Question: I am trying to make a wpf program with an rectangle in it and two sliders at the top:

The first slider changes the left/right margin of the rectangle and the right slider changes the top/bottom margin, so it makes it look like the rectangle is getting bigger and smaller. However, if you change the window size, the rectangle is adjusting.
Here is my code:
'''
<Window x:Class="Rechteck.MainWindow"
xmlns="http://schemas.microsoft.com/winfx/2006/xaml/presentation"
xmlns:x="http://schemas.microsoft.com/winfx/2006/xaml"
Title="MainWindow" Height="350" Width="525"
>
<Grid>
<Grid>
<Grid.ColumnDefinitions>
<ColumnDefinition Width="50*"/>
<ColumnDefinition Width="50*"/>
</Grid.ColumnDefinitions>
<TextBlock Grid.Column="0" HorizontalAlignment="Center">Rand top/bottom</TextBlock>
<Slider Grid.Column="0"
x:Name="MySlider"
VerticalAlignment="Top"
Minimum="10"
Maximum="300"
Value="150"
Margin="10" />
<TextBlock Grid.Column="1" HorizontalAlignment="Center">Rand left/right</TextBlock>
<Slider Grid.Column="1"
x:Name="MySlider2"
VerticalAlignment="Top"
Minimum="10"
Maximum="300"
Value="150"
Margin="10" />
</Grid>
<Grid>
<Rectangle x:Name="rechteck"
Width="300"
Height="300"
Margin="{Binding ElementName=MySlider2, Path=Value}"
Fill="black"
VerticalAlignment="Center"
HorizontalAlignment="Center" />
</Grid>
</Grid>
</Window>
'''
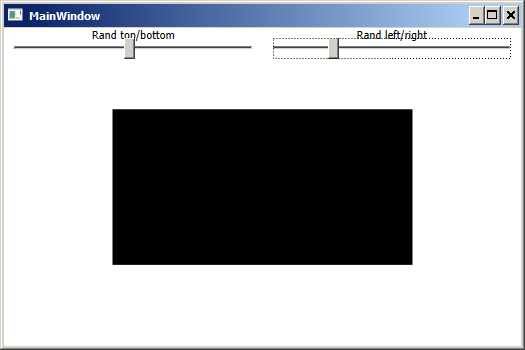
Answer: If you want your 'Rectangle' to 'Window' then instead of binding 'Margin' and keeping 'Width' and 'Height' fixed bind them to appropriate 'Slider':
'''
<Rectangle
x:Name="rechteck"
Width="{Binding ElementName=MySlider2, Path=Value}"
Height="{Binding ElementName=MySlider, Path=Value}"
Fill="black"
VerticalAlignment="Center"
HorizontalAlignment="Center"/>
'''
If you want 'Rectangle' to 'Window' then don't set fixed 'Width'/'Height' and 'HorizontalAlignment'/'VerticalAlignment' and only bind 'Margin' via custom 'IMultiValueConverter':
'''
public class MarginConverter : IMultiValueConverter
{
public object Convert(object[] values, Type targetType, object parameter, CultureInfo culture)
{
return new Thickness((double)values[0], (double)values[1], (double)values[0], (double)values[1]);
}
public object[] ConvertBack(object value, Type[] targetTypes, object parameter, CultureInfo culture)
{
throw new NotImplementedException();
}
}
'''
and change your 'Grid' as follows:
'''
<Window ... xmlns:local="clr-namespace:Namespace.For.MarginConverter">
<Grid>
<Grid.Resources>
<local:MarginConverter x:Key="MarginConverter"/>
</Grid.Resources>
<Grid.ColumnDefinitions>
<ColumnDefinition Width="50*"/>
<ColumnDefinition Width="50*"/>
</Grid.ColumnDefinitions>
<Grid.RowDefinitions>
<RowDefinition Height="Auto"/>
<RowDefinition/>
</Grid.RowDefinitions>
<TextBlock Grid.Column="0" HorizontalAlignment="Center">Rand top/bottom</TextBlock>
<Slider Grid.Column="0"
x:Name="MySlider"
VerticalAlignment="Top"
Minimum="10"
Maximum="300"
Value="150"
Margin="10" />
<TextBlock Grid.Column="1" HorizontalAlignment="Center">Rand left/right</TextBlock>
<Slider Grid.Column="1"
x:Name="MySlider2"
VerticalAlignment="Top"
Minimum="10"
Maximum="300"
Value="150"
Margin="10" />
<Rectangle Grid.Row="1" Grid.ColumnSpan="2" x:Name="rechteck" Fill="black">
<Rectangle.Margin>
<MultiBinding Converter="{StaticResource MarginConverter}">
<Binding ElementName="MySlider2" Path="Value"/>
<Binding ElementName="MySlider" Path="Value"/>
</MultiBinding>
</Rectangle.Margin>
</Rectangle>
</Grid>
</Window>
'''
I've put 'Rectangle' in the bottom row of the same 'Grid' which has 'Slider' as otherwise it may cover your controls when margin gets close to 0